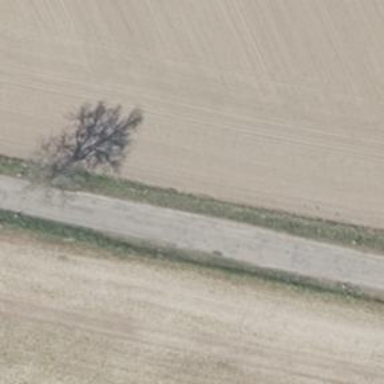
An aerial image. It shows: Secondary road with rough surface.